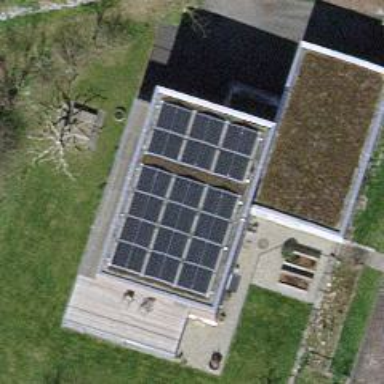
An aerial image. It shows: Solar power generator using photovoltaic panels.